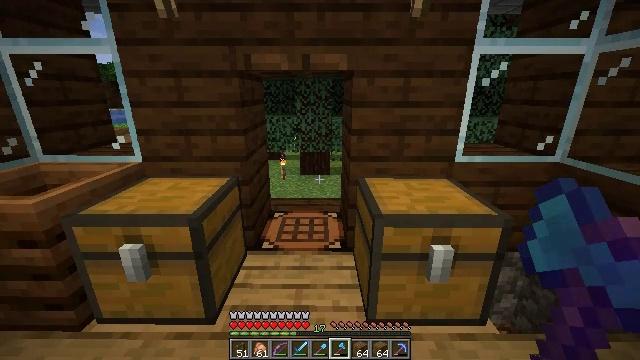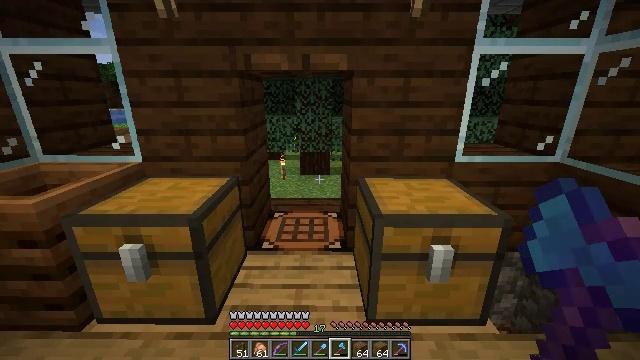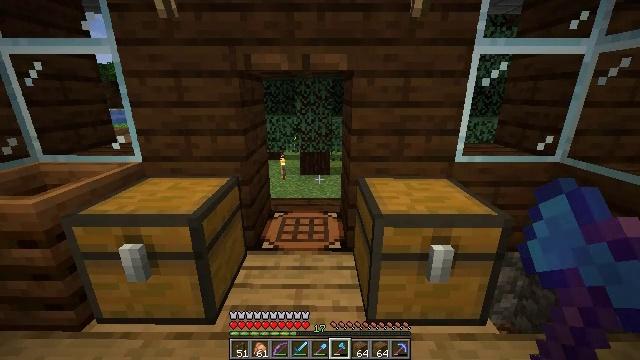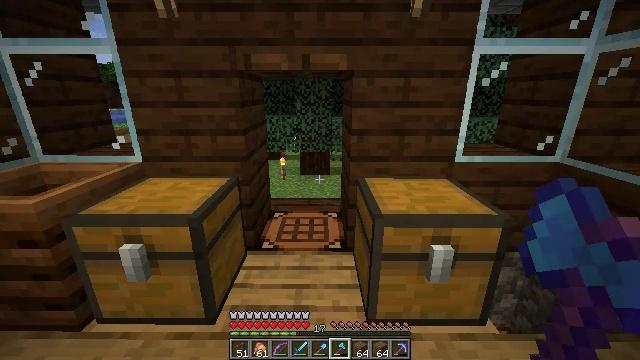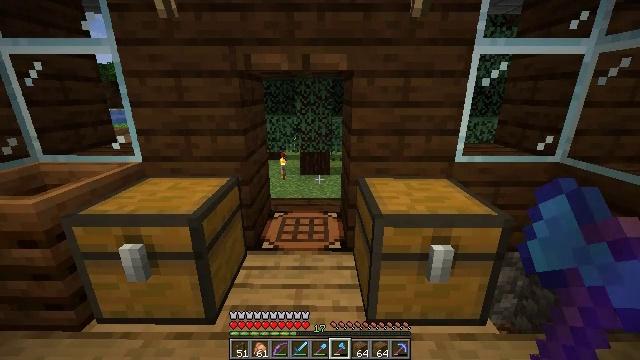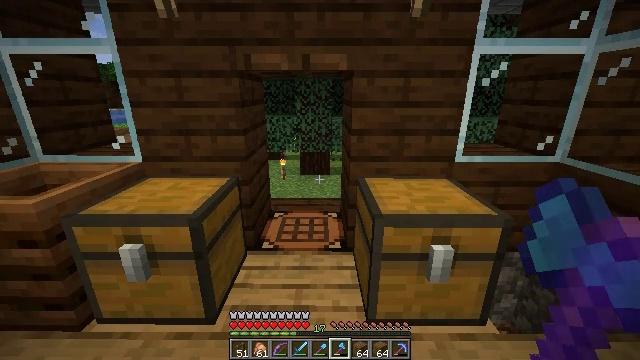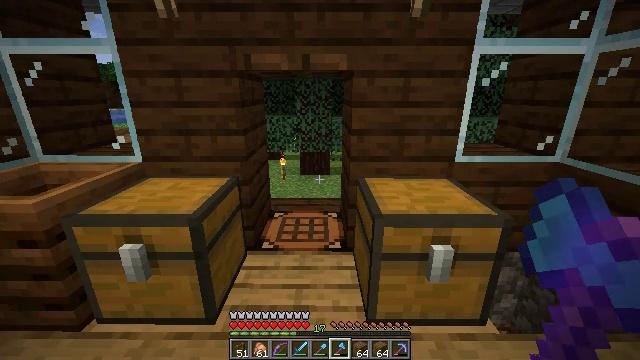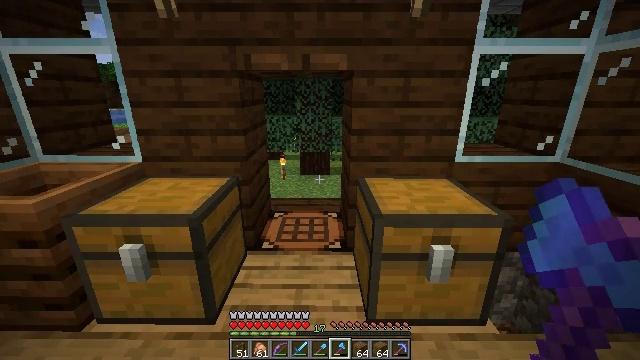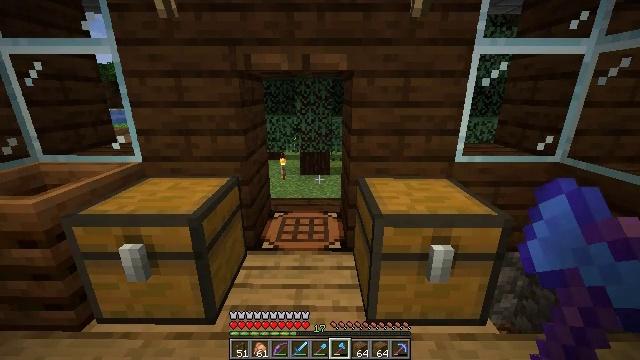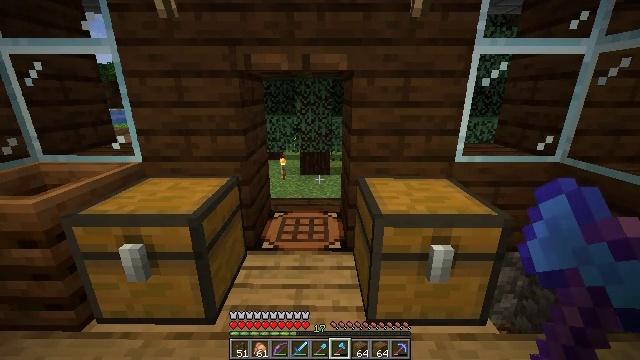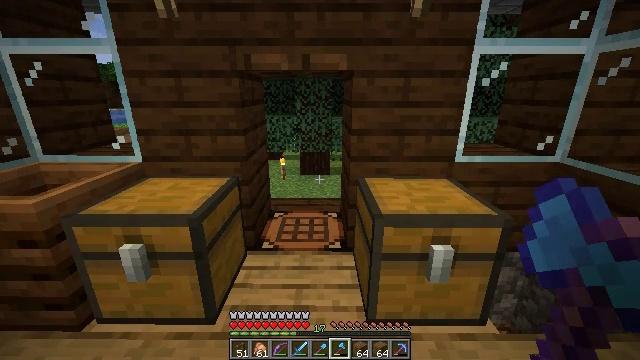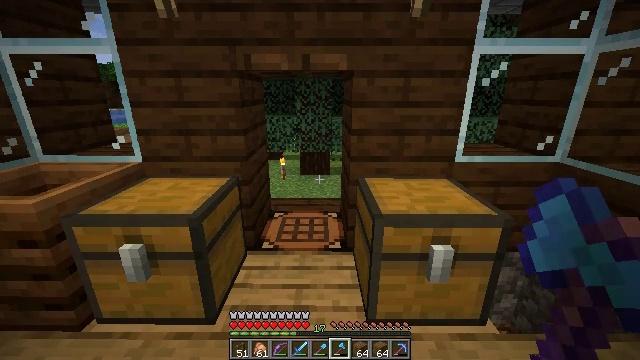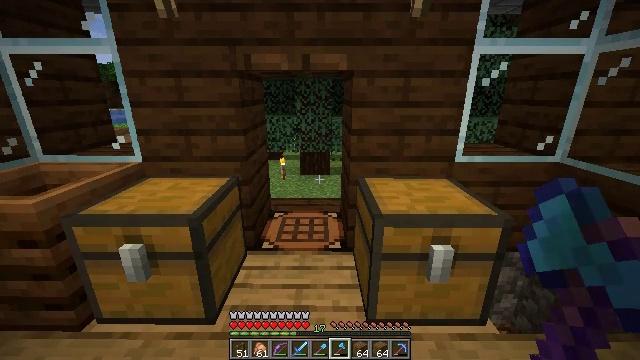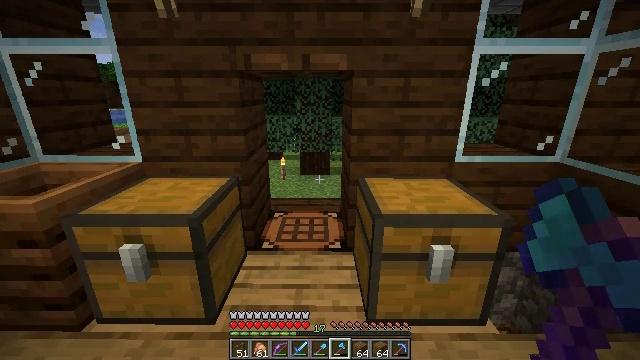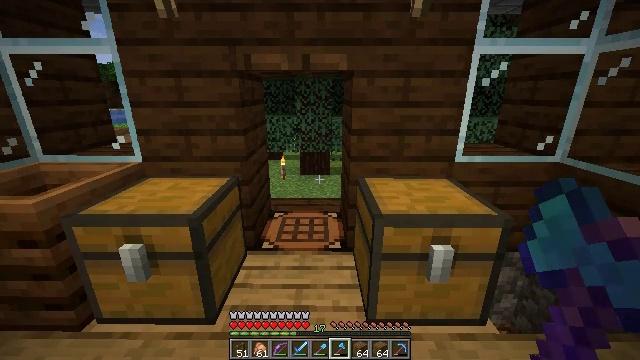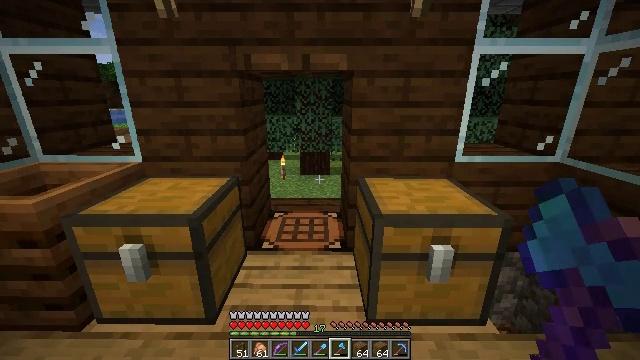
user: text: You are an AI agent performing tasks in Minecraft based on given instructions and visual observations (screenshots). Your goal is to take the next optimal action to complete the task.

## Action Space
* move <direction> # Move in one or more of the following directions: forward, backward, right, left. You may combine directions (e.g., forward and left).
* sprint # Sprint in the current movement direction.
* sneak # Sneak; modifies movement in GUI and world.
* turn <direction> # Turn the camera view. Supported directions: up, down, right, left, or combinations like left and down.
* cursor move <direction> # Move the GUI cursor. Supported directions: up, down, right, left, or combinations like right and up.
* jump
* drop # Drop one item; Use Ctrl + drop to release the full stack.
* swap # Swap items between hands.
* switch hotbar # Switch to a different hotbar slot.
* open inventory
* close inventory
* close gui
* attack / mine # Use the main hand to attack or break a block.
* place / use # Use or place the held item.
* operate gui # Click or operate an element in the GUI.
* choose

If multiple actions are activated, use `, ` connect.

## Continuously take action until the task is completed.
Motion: motion action
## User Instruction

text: Reclaim the spruce fence for reuse.
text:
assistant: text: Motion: no_op
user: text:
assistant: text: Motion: no_op
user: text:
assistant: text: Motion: no_op
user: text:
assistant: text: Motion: no_op
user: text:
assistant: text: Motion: no_op
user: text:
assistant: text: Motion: no_op
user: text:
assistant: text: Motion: no_op
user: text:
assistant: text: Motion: no_op
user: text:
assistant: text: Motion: no_op
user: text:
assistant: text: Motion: no_op
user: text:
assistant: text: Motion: no_op
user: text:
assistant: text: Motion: no_op
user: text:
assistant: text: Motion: no_op
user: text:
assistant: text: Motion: no_op
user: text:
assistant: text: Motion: no_op
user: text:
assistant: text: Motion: no_op
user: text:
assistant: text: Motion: no_op
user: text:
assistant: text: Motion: no_op
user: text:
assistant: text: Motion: no_op
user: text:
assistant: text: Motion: no_op
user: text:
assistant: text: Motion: no_op
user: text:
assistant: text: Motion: no_op
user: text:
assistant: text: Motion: no_op
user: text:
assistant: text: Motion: no_op
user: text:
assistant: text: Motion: no_op
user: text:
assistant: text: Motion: no_op
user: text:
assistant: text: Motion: no_op
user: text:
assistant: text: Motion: no_op
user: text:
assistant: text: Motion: no_op
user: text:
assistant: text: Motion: no_op